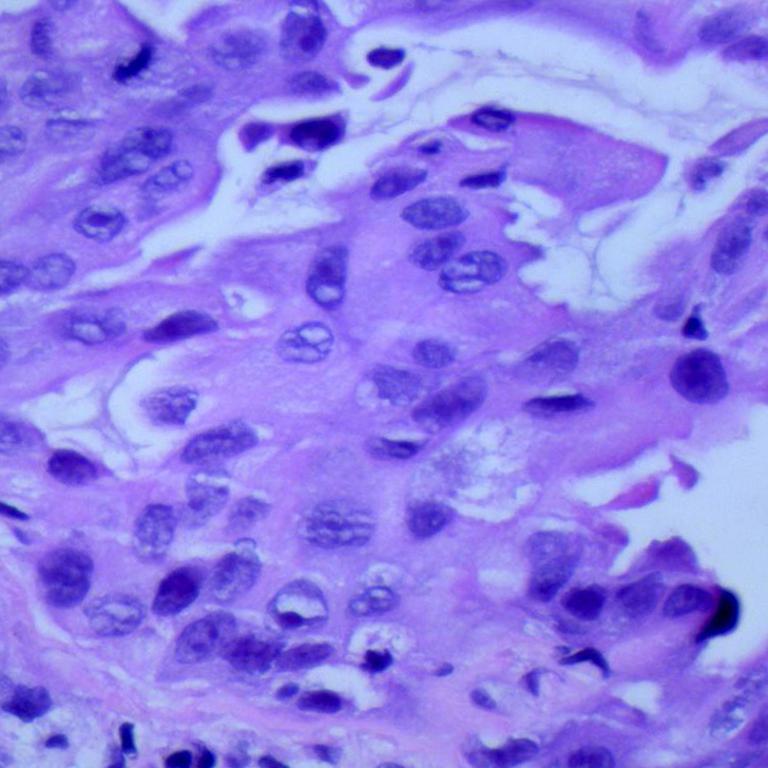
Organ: lung
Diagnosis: adenocarcinomas